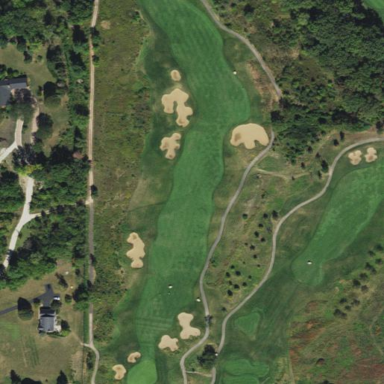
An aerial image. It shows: Grassy area designated as golf fairway.